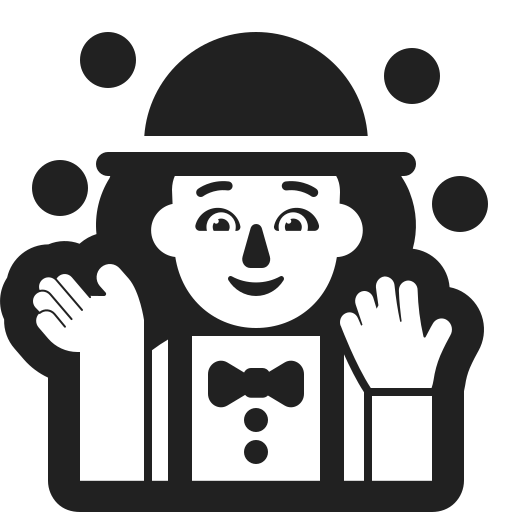
woman juggling high contrast default